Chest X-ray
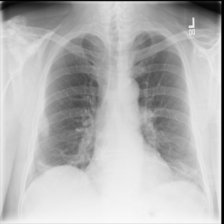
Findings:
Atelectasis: negative
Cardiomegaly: negative
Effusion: negative
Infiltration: negative
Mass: negative
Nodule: negative
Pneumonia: negative
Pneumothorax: negative
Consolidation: negative
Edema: negative
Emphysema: negative
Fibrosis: negative
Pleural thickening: negative
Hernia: negative